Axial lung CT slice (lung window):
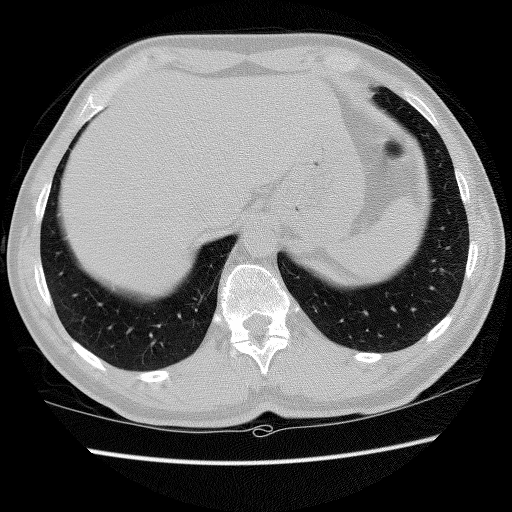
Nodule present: no